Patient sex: M
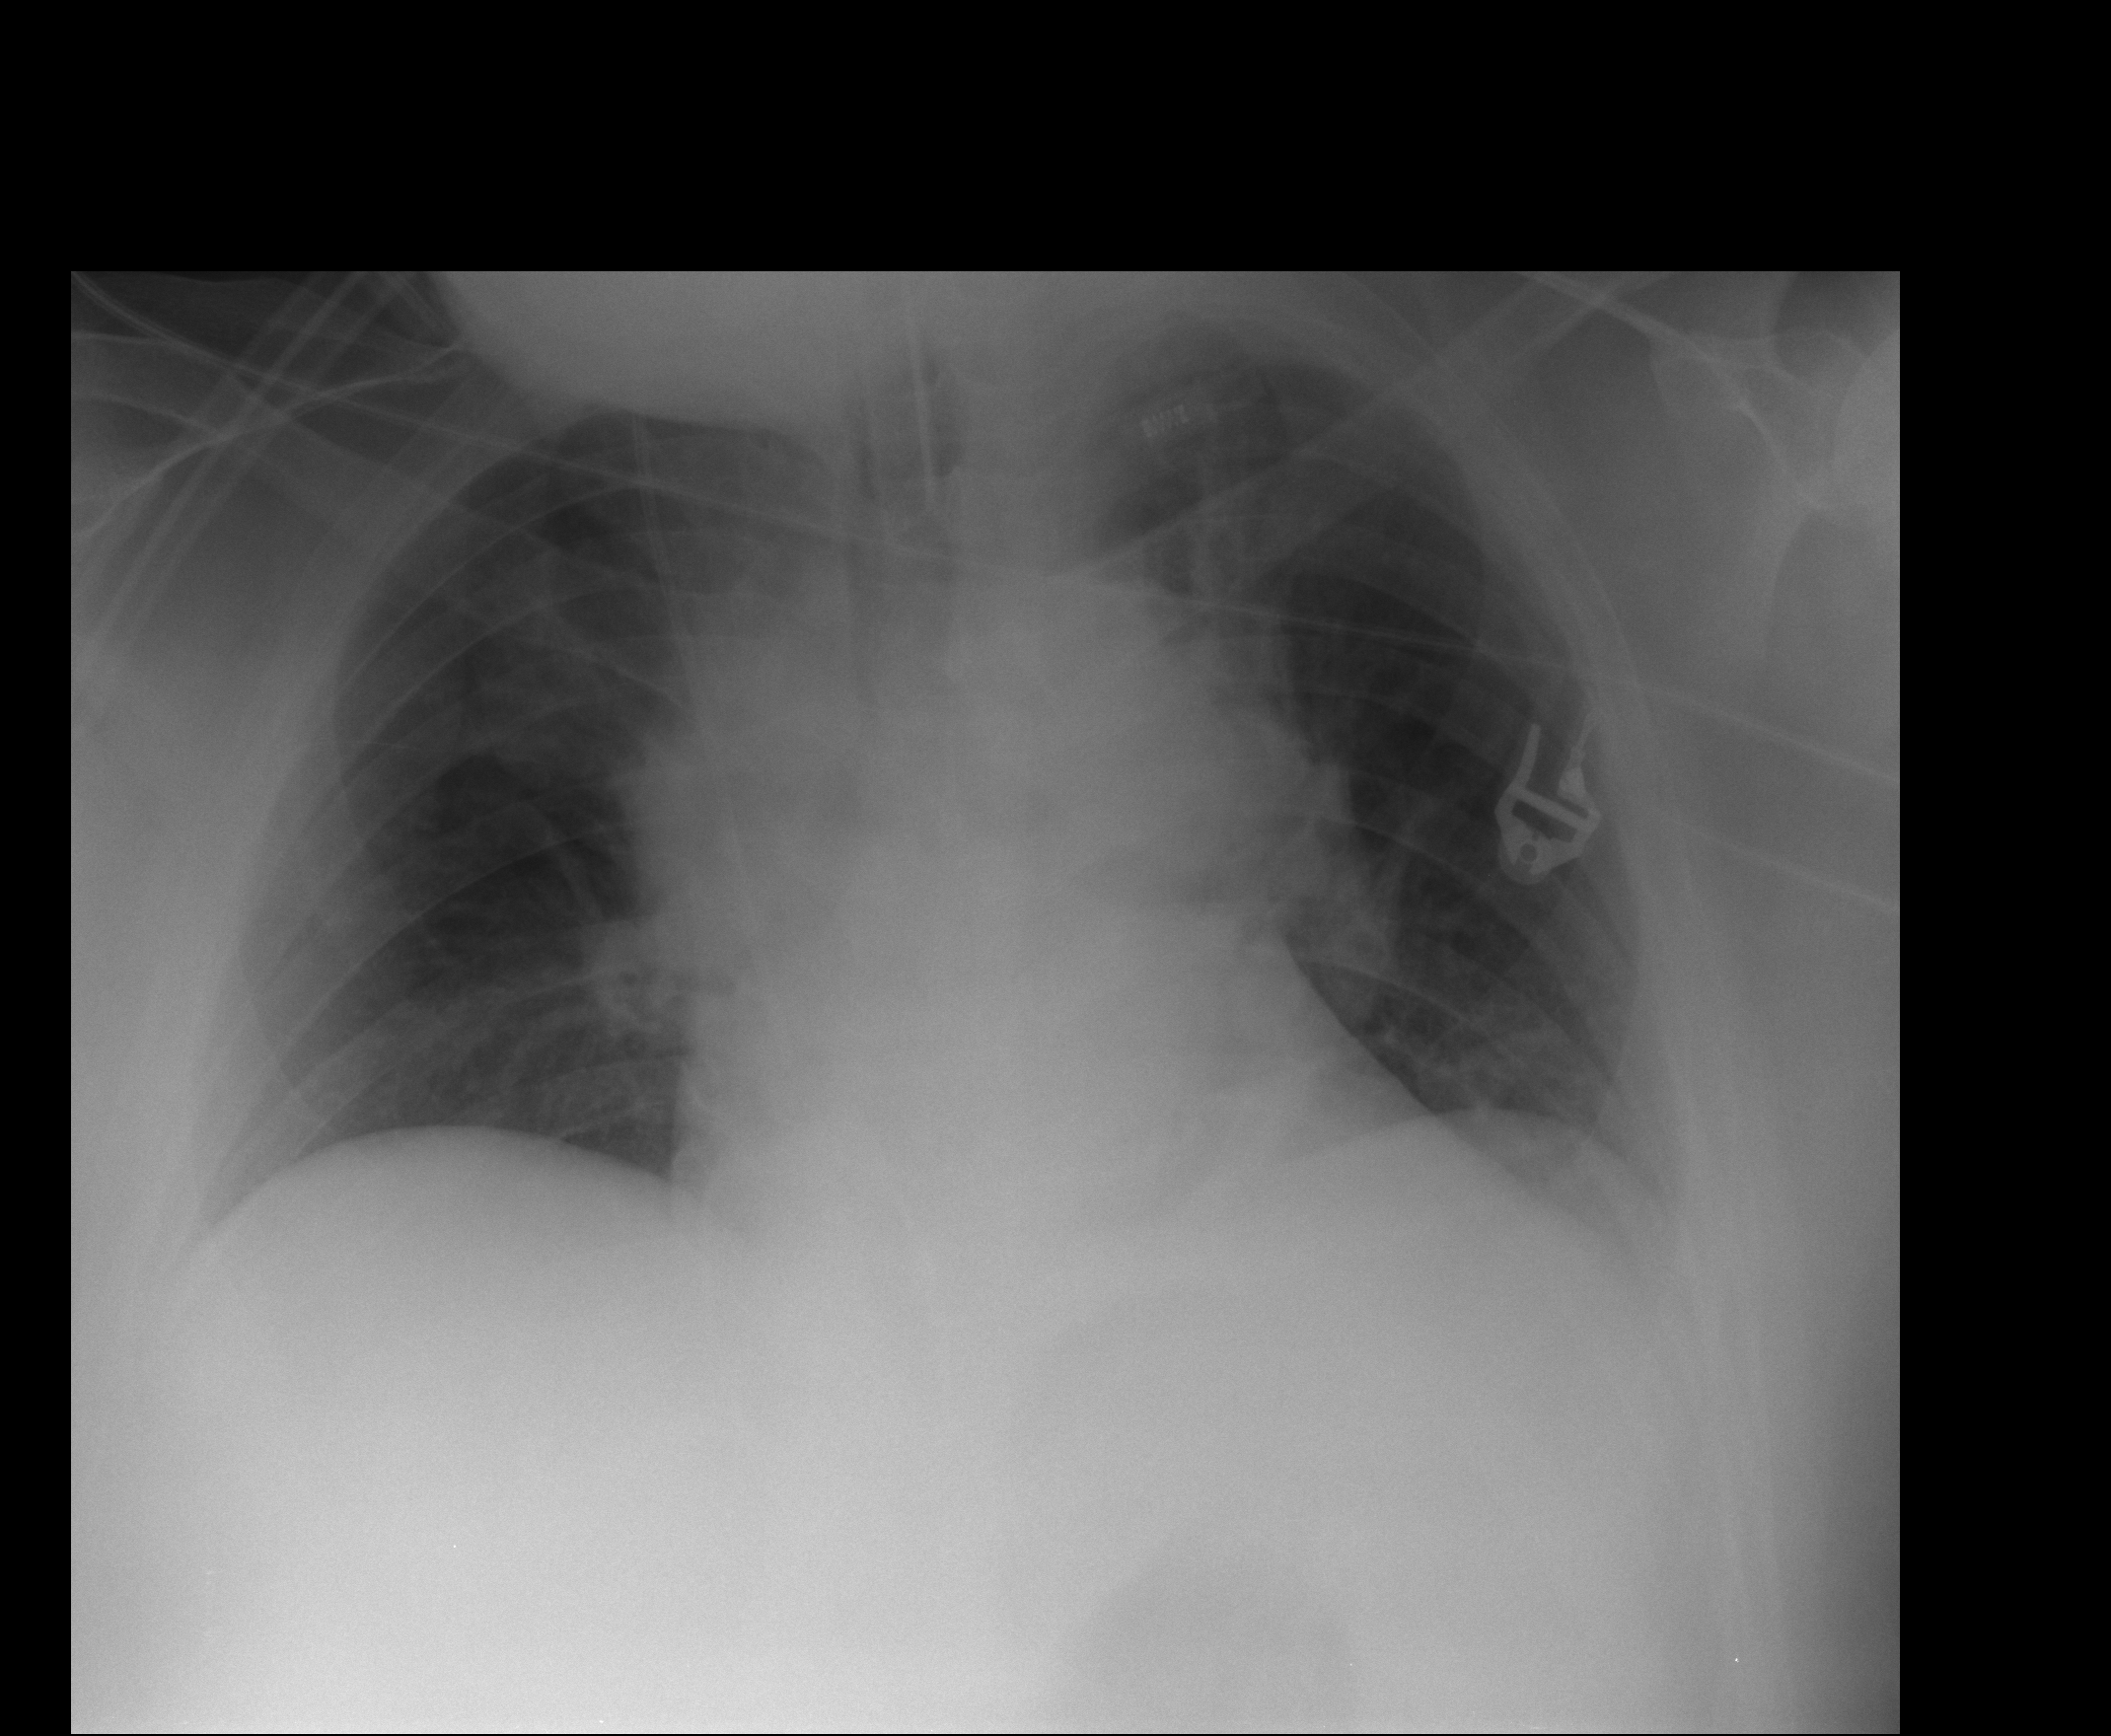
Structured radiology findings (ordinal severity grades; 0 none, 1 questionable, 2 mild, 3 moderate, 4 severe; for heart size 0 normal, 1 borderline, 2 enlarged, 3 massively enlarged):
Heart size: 0
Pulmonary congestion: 3
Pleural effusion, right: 0
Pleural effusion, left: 0
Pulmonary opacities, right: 0
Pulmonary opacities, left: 0
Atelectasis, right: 0
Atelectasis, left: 0